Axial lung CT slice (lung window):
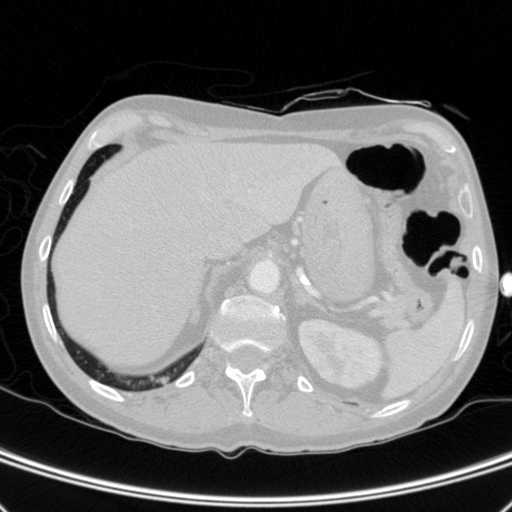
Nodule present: no